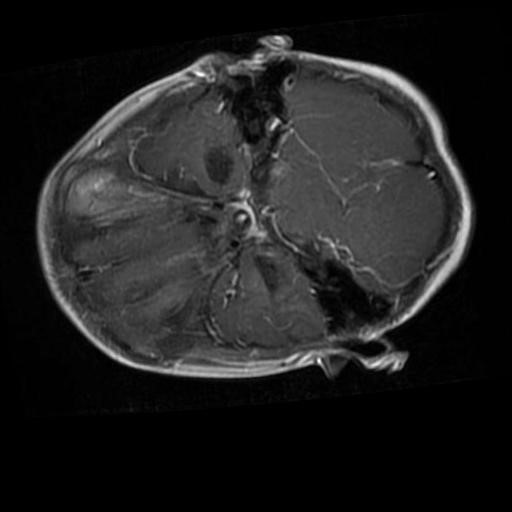
Label: brain_glioma